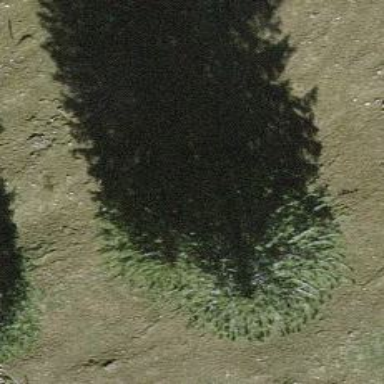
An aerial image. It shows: Evergreen needleleaved tree typically found in agricultural areas.